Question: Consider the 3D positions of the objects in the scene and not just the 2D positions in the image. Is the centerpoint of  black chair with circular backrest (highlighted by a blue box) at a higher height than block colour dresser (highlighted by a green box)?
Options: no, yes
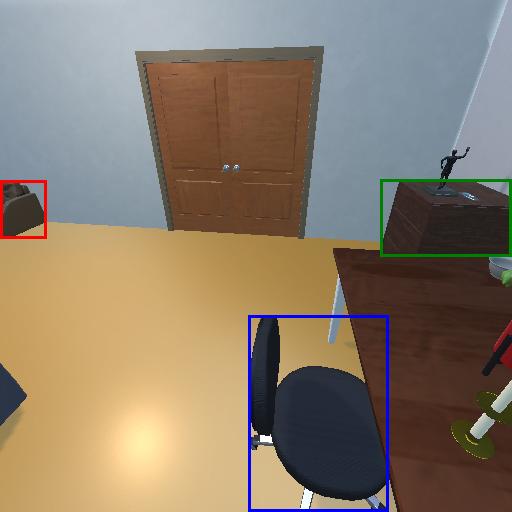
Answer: no